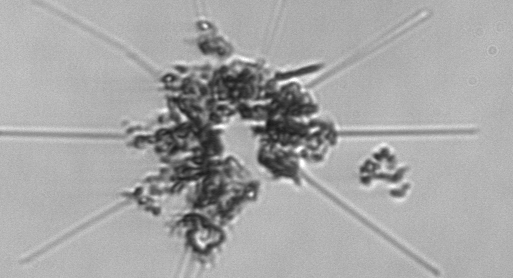
Label: Asterionellopsis_glacialis